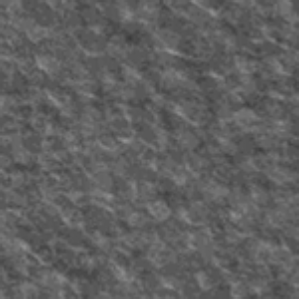
Label: frost